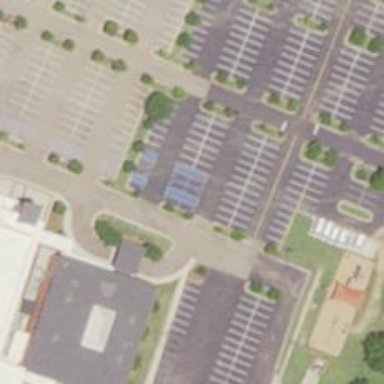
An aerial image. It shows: Parking space.